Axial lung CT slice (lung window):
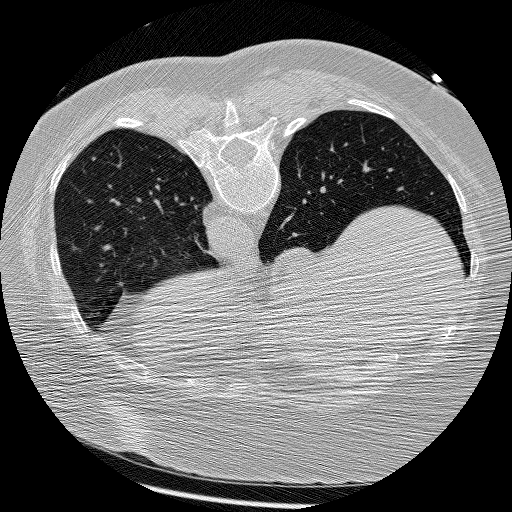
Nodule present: no